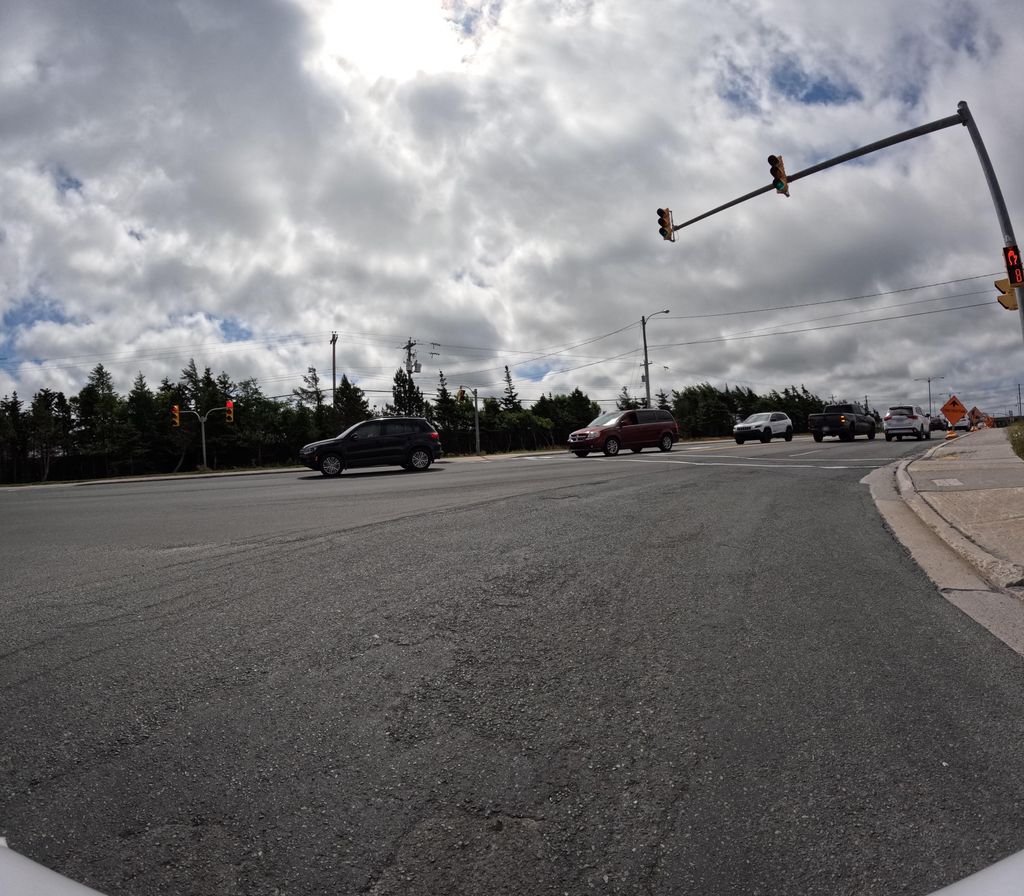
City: st_johns